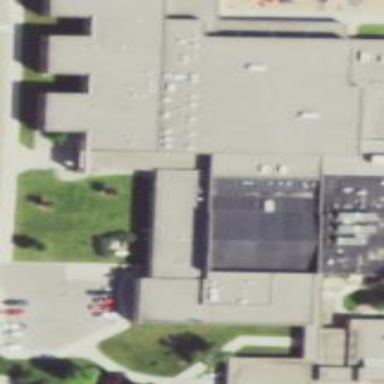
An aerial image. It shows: School building.